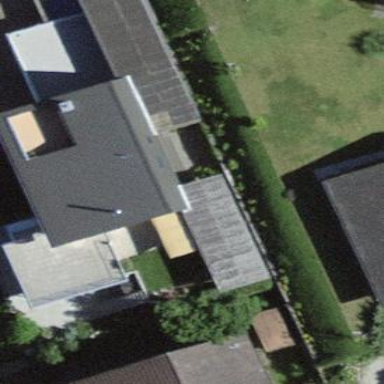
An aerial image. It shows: Residential building.